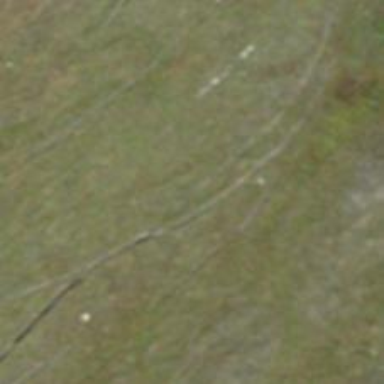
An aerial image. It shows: Path.